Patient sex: M
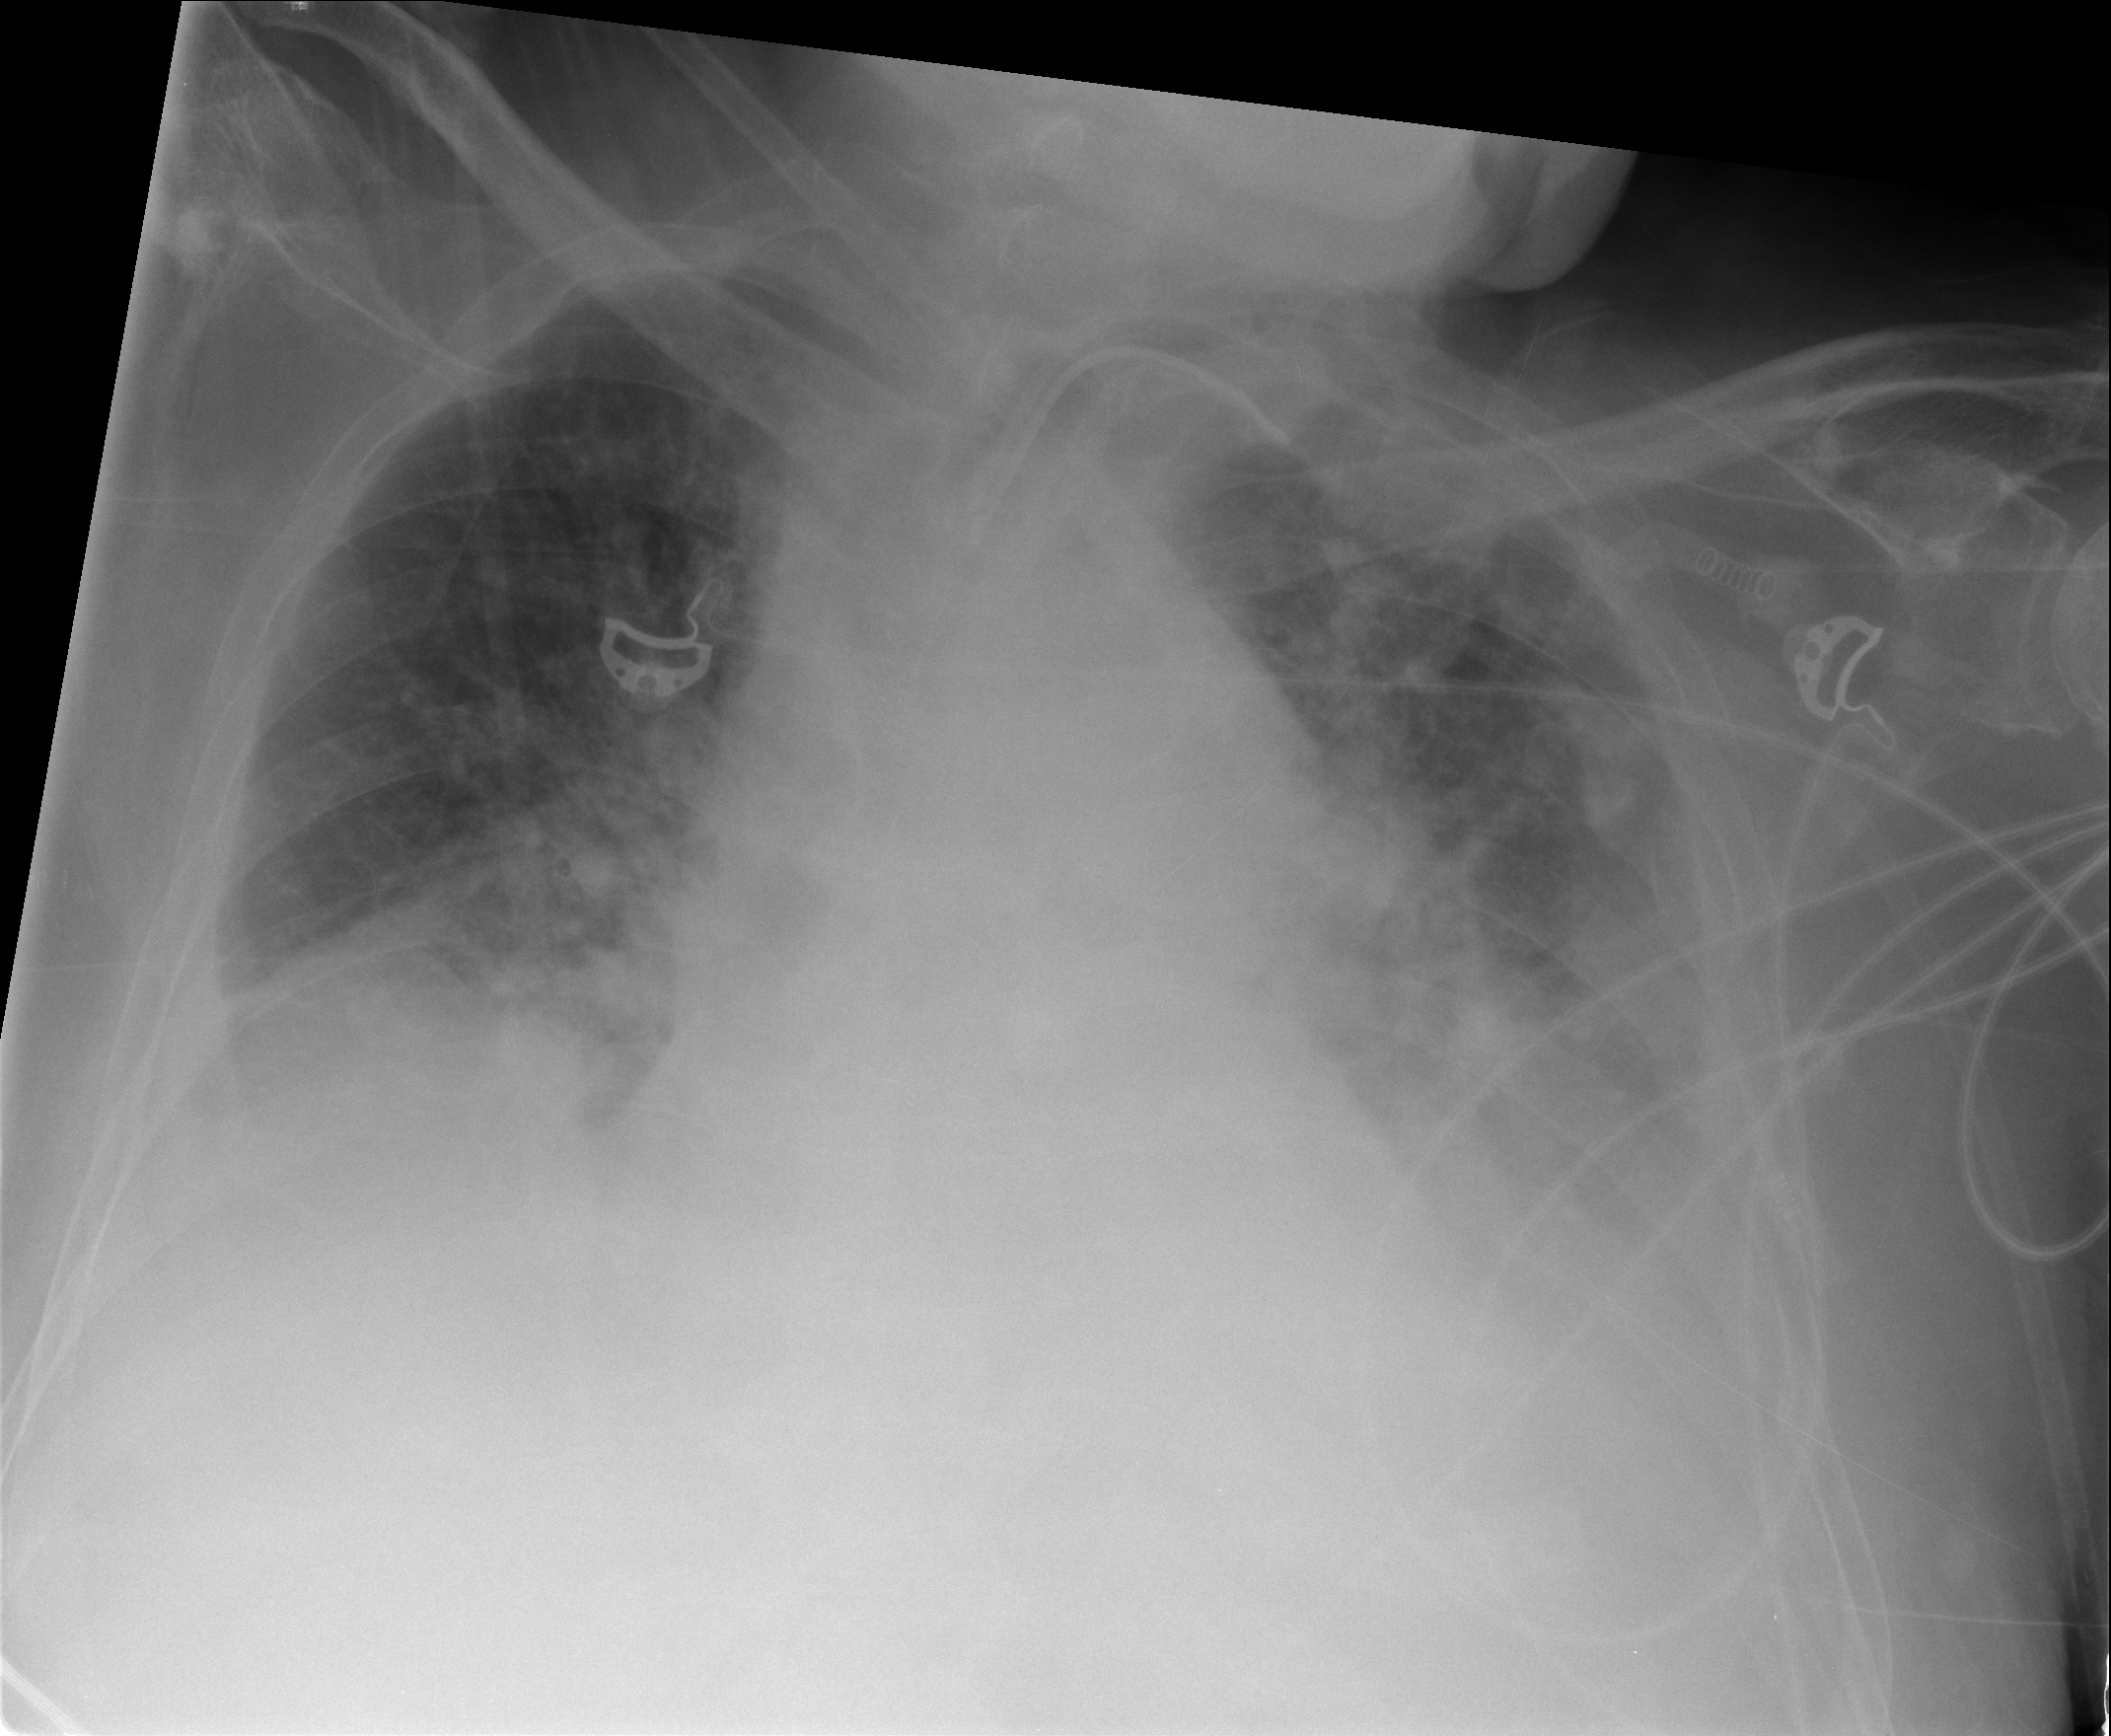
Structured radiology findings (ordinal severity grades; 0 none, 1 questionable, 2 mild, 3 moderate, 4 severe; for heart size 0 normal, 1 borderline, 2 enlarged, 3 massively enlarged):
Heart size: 2
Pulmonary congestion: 3
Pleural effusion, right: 2
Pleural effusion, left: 3
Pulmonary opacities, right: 2
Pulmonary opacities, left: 3
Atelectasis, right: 2
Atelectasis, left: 3